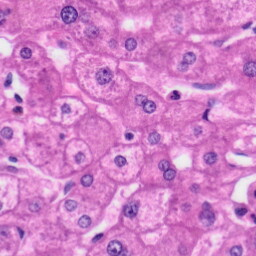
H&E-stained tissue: Liver